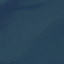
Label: SeaLake